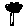
Label: tree